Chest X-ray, AP view. Patient: 67 years old, sex M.
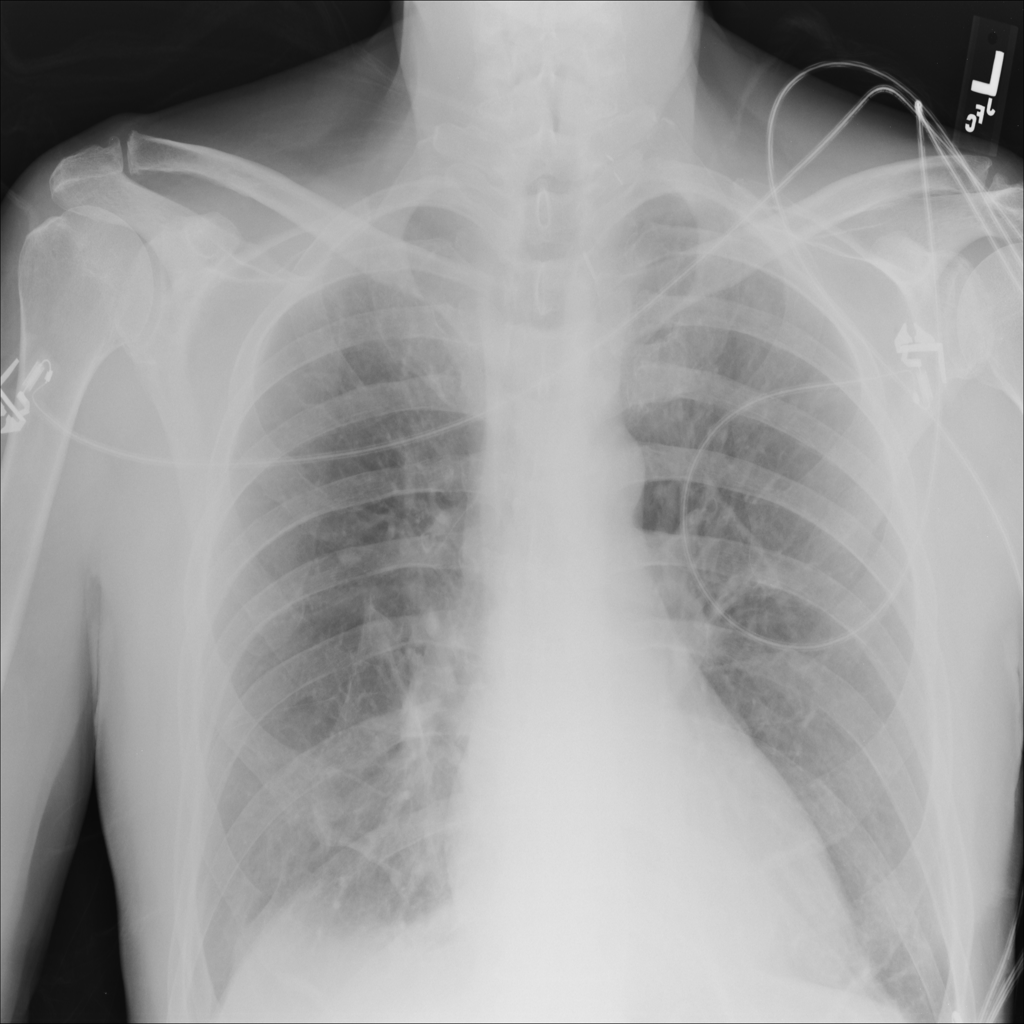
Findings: Effusion